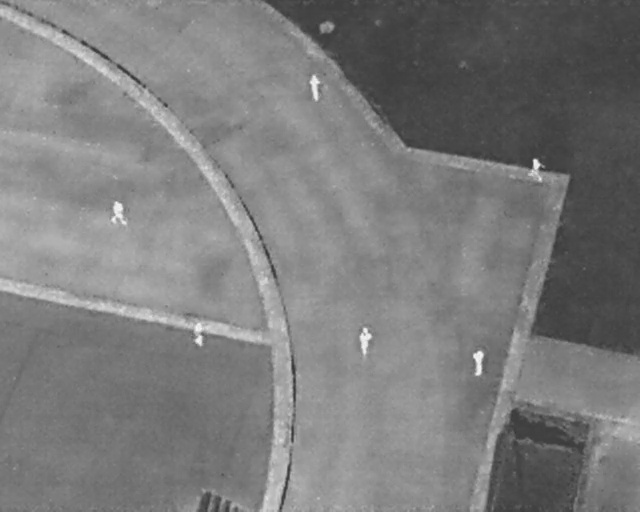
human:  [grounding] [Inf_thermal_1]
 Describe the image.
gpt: In the satellite image, there is  <ref>1 large person </ref> <box>[[16, 39, 20, 43, 2]]</box> located at left,  <ref>1 large person </ref> <box>[[46, 15, 51, 18, 174]]</box> located at top,  <ref>1 large person </ref> <box>[[81, 31, 85, 35, 2]]</box> located at right,  <ref>1 medium person </ref> <box>[[29, 62, 32, 64, 2]]</box> located at center,  <ref>1 small person </ref> <box>[[30, 65, 32, 67, 2]]</box> located at center,  <ref>1 large person </ref> <box>[[54, 65, 59, 68, 2]]</box> located at center,  <ref>1 large person </ref> <box>[[72, 69, 76, 72, 2]]</box> located at bottom right.